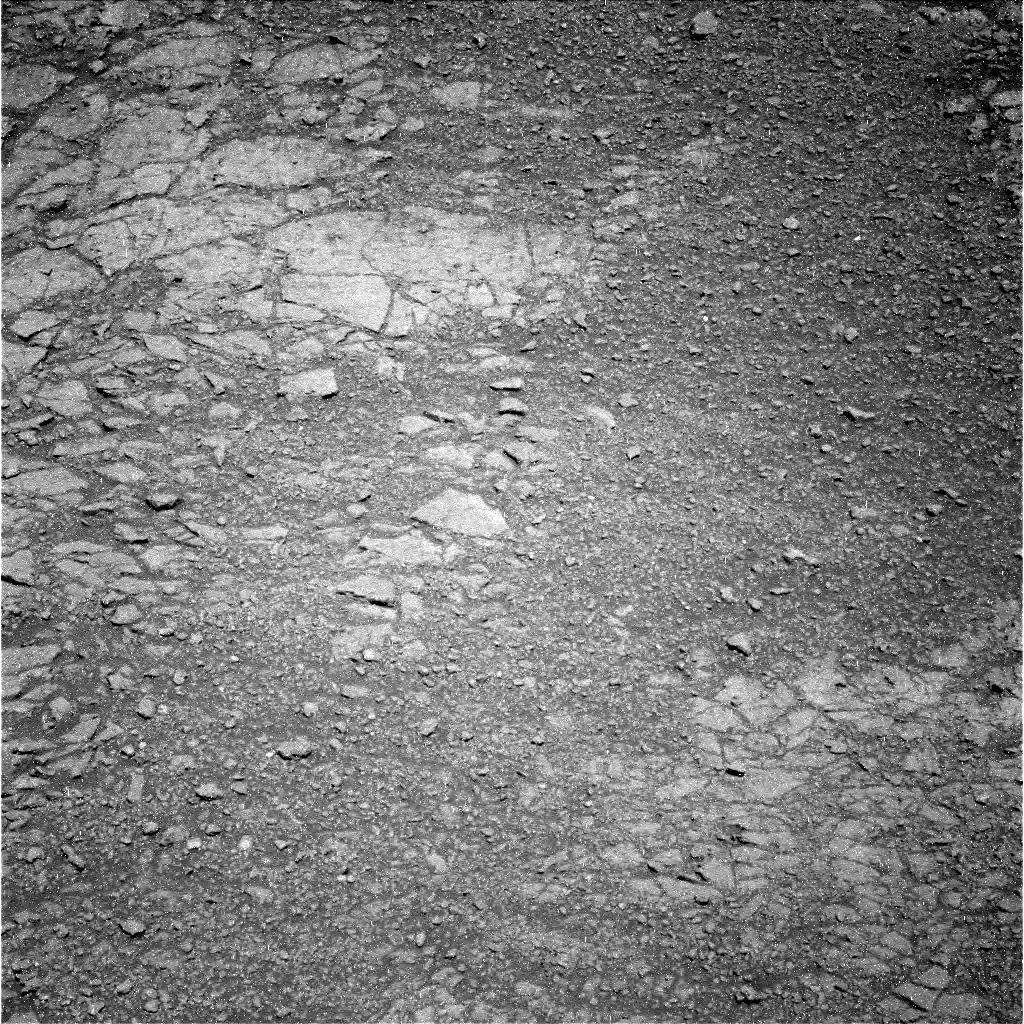
Terrain classes present: Bedrock, Gravel / Sand / Soil